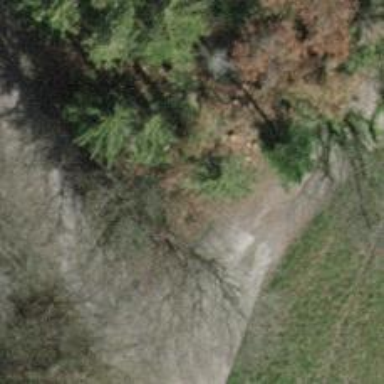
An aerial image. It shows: Brown bench.